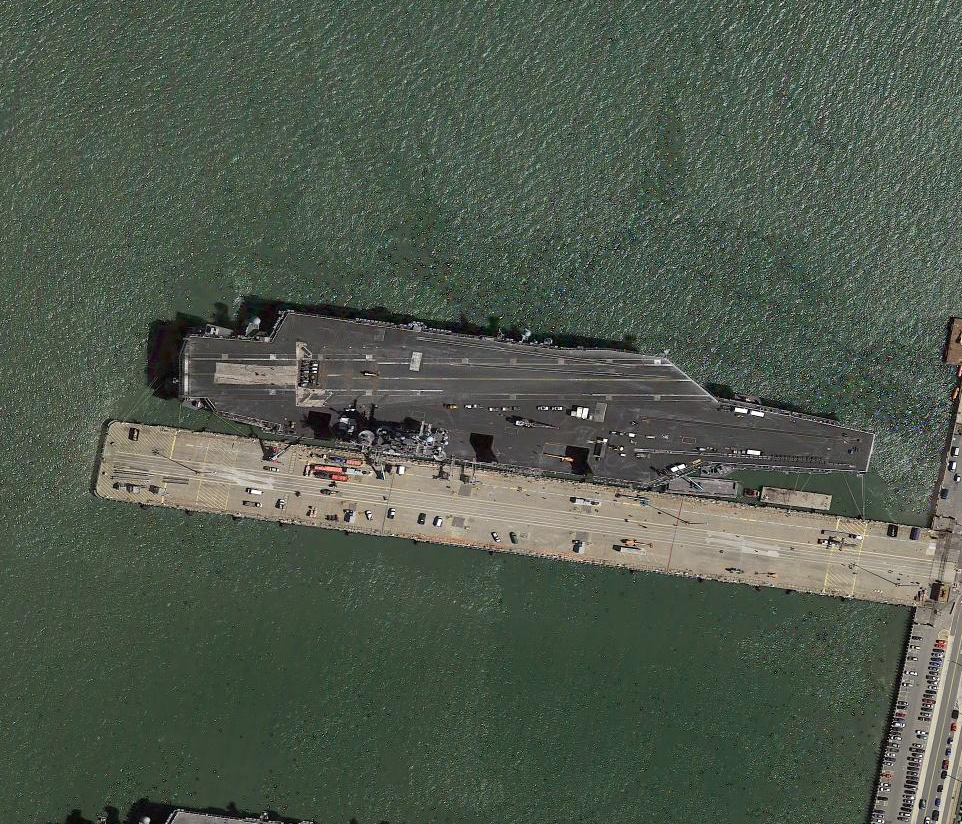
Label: Nimitz-class_aircraft_carrier